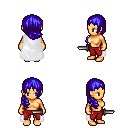
a pixel art fantasy rpg character, female body template, human, tanned skin, white cape, red pants, blue right-swept hairstyle, dagger, four views (front, back, left, right), 2x2 character sprite sheet, small pixel art, hard edges, no anti-aliasing